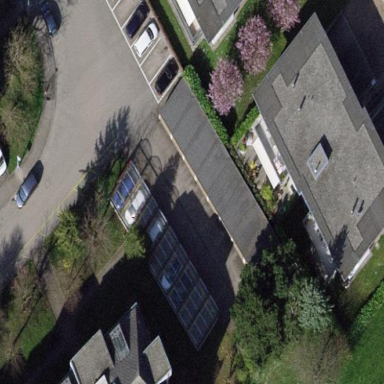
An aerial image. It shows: Group of garages.